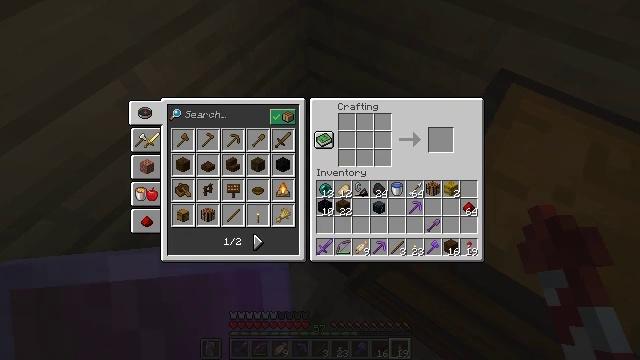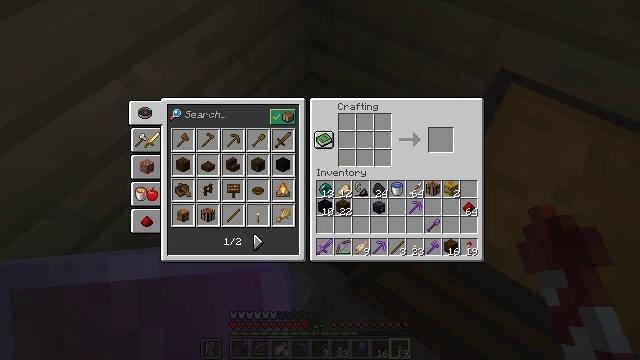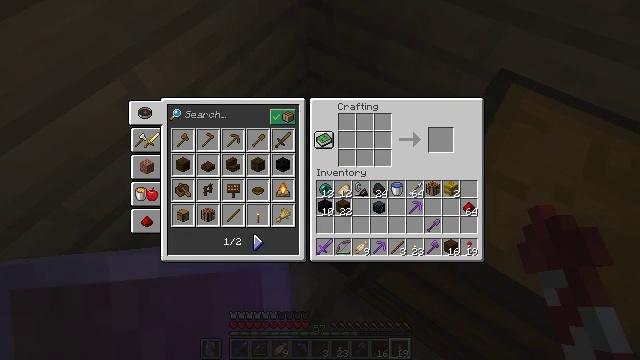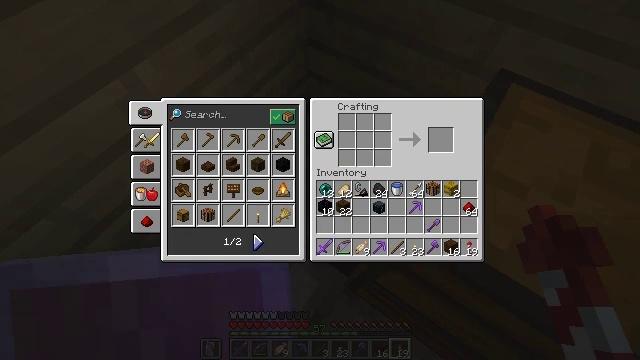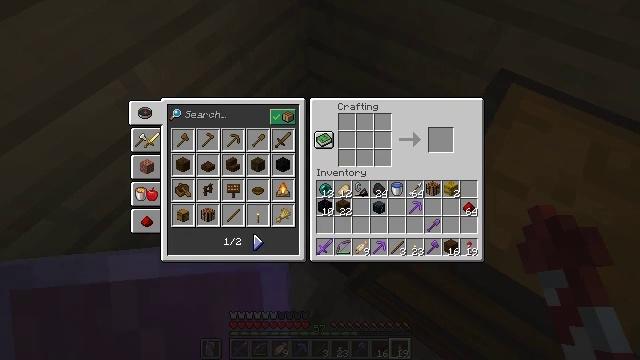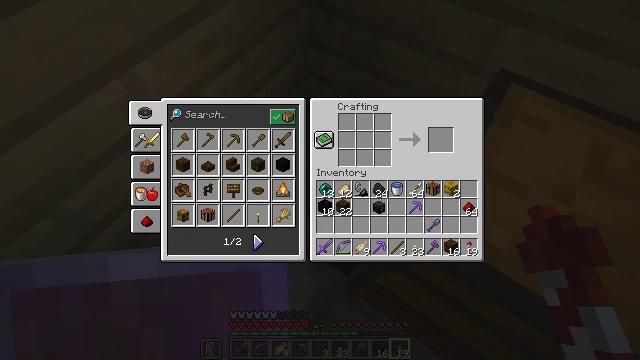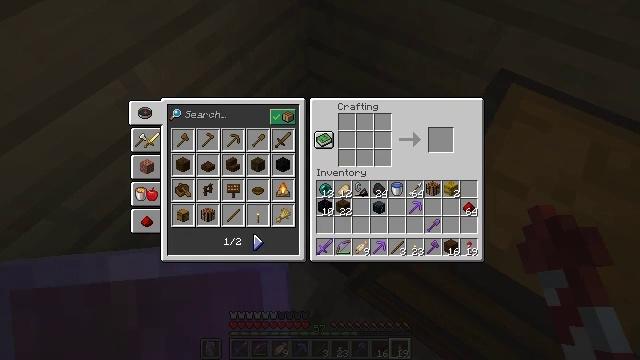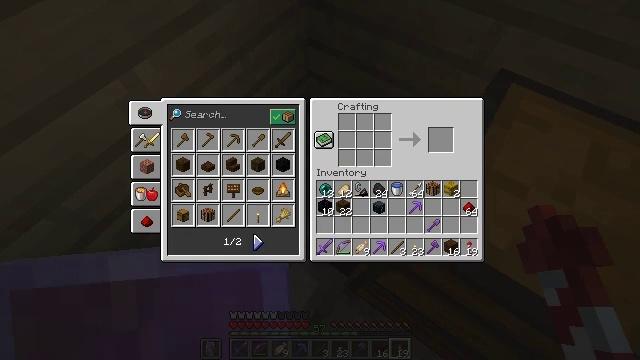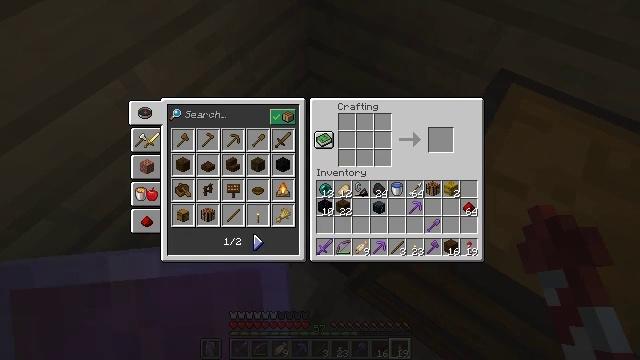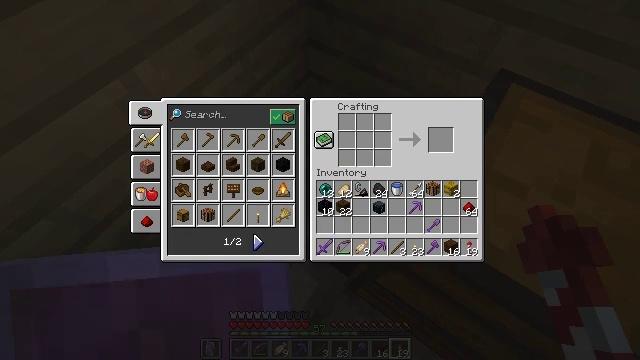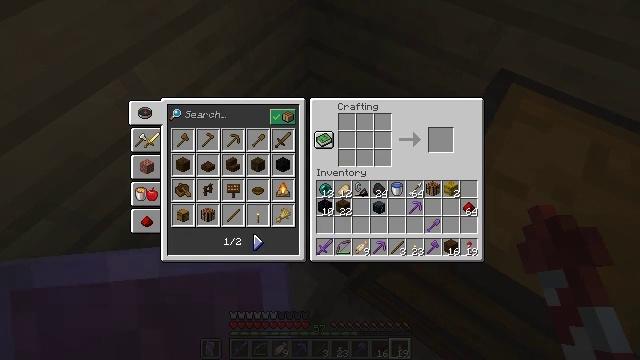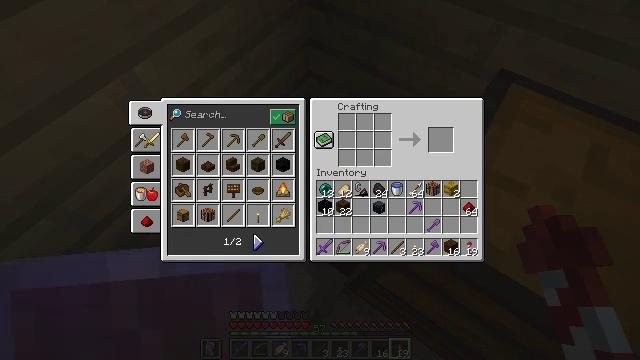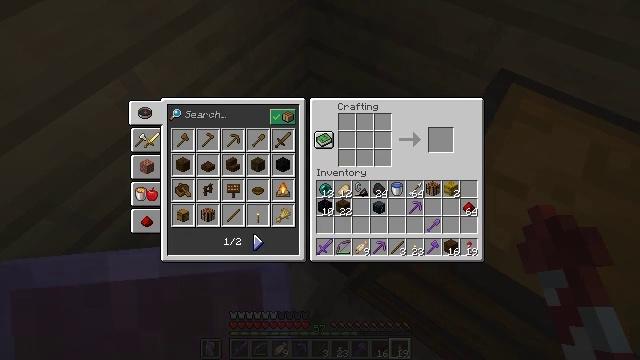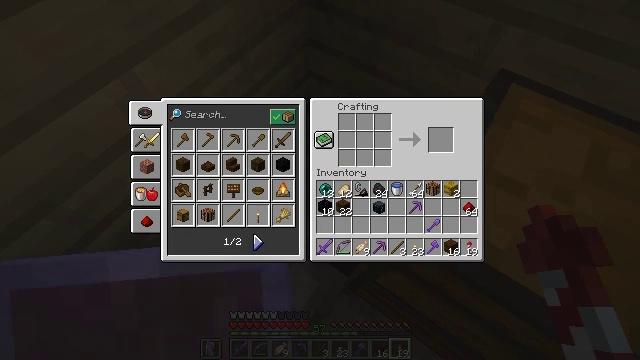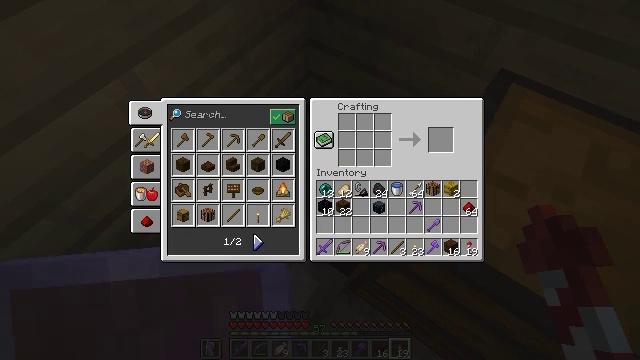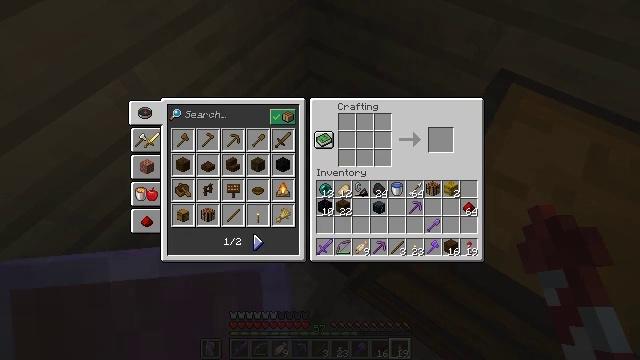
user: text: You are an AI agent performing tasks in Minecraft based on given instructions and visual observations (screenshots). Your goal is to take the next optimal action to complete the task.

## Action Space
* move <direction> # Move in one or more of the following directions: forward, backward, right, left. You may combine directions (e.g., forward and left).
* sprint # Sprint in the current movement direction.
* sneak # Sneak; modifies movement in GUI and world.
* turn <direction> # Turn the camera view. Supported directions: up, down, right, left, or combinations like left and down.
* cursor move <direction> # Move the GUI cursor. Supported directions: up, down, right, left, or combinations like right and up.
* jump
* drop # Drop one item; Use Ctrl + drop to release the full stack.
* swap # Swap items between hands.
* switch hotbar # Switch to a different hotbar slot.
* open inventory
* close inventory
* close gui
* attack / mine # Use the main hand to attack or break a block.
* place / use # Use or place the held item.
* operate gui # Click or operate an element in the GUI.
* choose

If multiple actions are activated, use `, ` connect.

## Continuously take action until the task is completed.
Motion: motion action
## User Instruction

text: Combine materials to craft a note block.
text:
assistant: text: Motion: no_op
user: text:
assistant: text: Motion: turn down
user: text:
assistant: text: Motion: no_op
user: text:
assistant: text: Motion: no_op
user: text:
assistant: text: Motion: no_op
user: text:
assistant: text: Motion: no_op
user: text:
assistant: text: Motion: no_op
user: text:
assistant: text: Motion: no_op
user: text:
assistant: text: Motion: no_op
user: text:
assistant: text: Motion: no_op
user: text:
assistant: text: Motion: no_op
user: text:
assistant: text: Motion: no_op
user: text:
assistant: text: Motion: no_op
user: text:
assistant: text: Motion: no_op
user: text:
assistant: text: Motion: no_op
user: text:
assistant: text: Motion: no_op
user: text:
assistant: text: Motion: attack / mine
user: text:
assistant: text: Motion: attack / mine
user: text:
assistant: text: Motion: attack / mine
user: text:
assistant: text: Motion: attack / mine
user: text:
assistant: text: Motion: no_op
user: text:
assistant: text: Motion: no_op
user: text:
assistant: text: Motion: no_op
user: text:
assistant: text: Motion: no_op
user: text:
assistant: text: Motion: no_op
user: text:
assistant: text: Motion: no_op
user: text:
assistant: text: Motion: no_op
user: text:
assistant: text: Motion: no_op
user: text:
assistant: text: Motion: no_op
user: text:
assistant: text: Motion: no_op